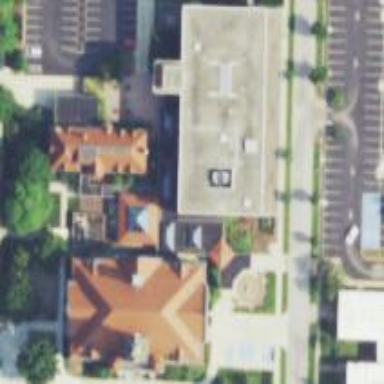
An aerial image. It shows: Public building with red hipped roof.